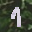
Label: 1